Question: Is there a way to prevent a view from being resized if the view controller is presented as a sheet using the method 'presentViewControllerAsSheet' or using a segue of style "sheet"?
Note that modal/show segues can be implanted to a window controller which can be set as non resizable from the storyboard itself. Segues of type popover are non-resizable by default.

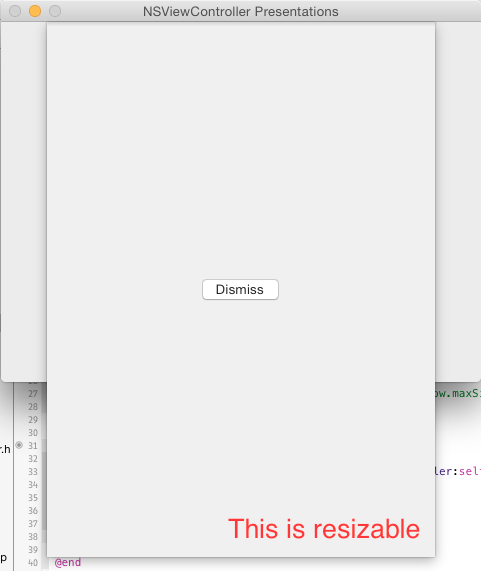
Answer: Have you tried setting your sheet view controller's '-preferredContentSize'? Failing that, what about adding width and height 'NSLayoutConstraint's to the view controller's view on '-viewDidLoad'?